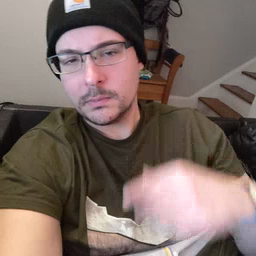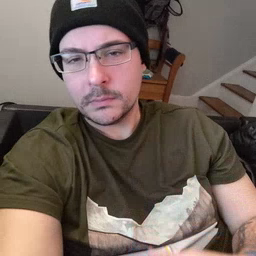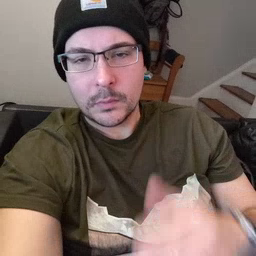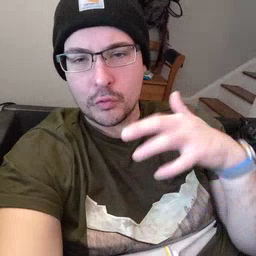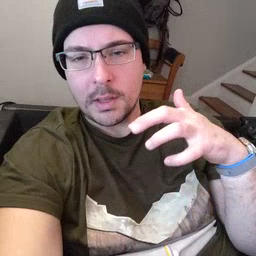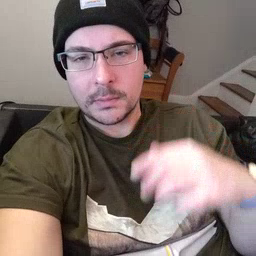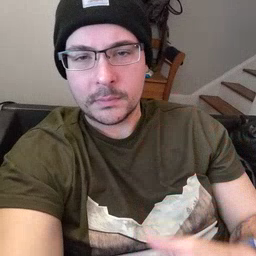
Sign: rain